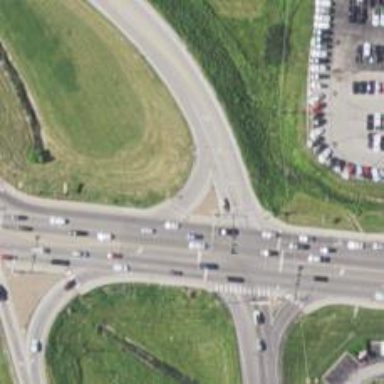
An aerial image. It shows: Secondary link road.